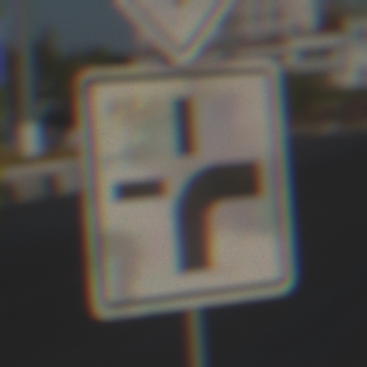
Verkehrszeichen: VerlaufVorfahrtsstrasse3
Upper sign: Vorfahrtsstrasse
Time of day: MorningAfternoon
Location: Outdoor (Urban)
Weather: Clear
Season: NotSpecified
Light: Natural